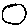
Label: circle